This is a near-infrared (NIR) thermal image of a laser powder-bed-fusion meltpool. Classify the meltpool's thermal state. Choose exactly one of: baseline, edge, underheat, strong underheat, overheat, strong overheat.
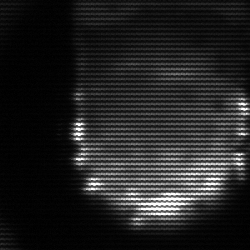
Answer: baseline